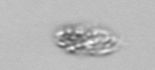
Label: Amoeba